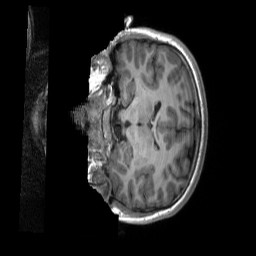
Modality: T1w
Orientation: coronal
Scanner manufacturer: siemens
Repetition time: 2.3 s
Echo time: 0.00229 s